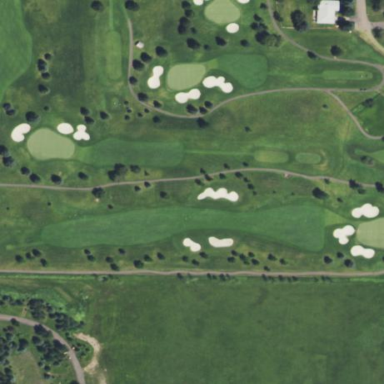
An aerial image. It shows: Area of rough grass used for golf.